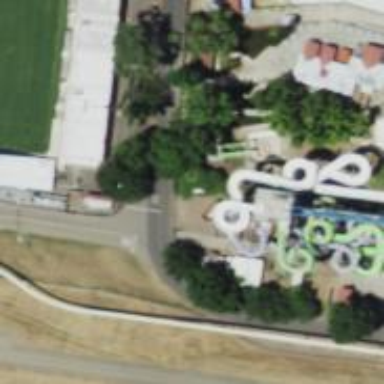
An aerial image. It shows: Covered bridge leading to water slide attraction.